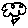
Label: flower